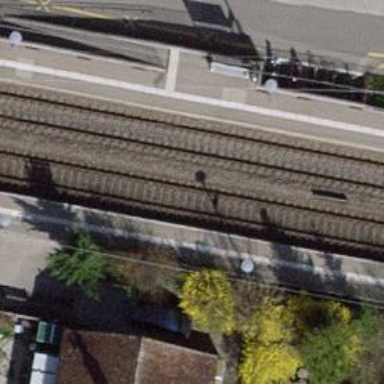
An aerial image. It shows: Railway stop with public transport stop position.